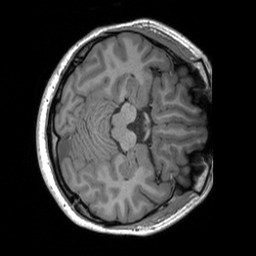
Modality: T1w
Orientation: axial
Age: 27
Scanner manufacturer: siemens
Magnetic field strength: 3 T
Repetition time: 1.9 s
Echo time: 0.00252 s